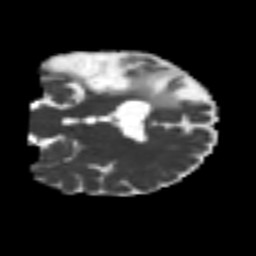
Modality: MD
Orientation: coronal
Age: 46
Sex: male
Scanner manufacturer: siemens
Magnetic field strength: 3 T
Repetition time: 4.999 s
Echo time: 0.07946 s